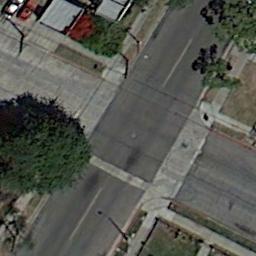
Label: intersection